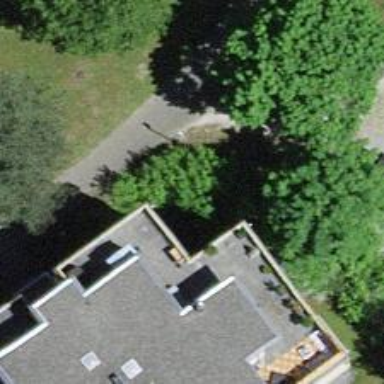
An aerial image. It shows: Path made of paving stones.